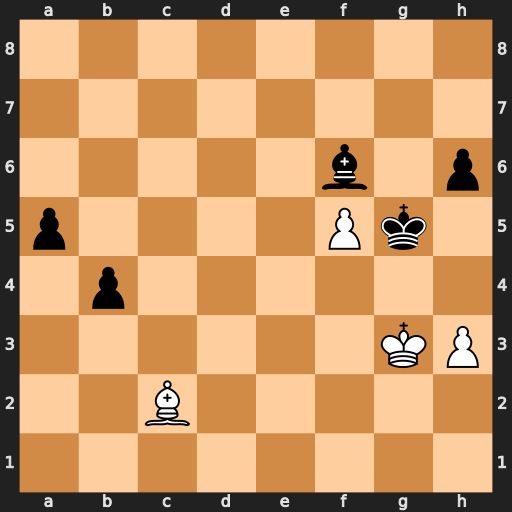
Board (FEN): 8/8/5b1p/p4Pk1/1p6/6KP/2B5/8
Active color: w
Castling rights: -
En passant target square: -
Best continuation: h4+ Kh5 Bd1#